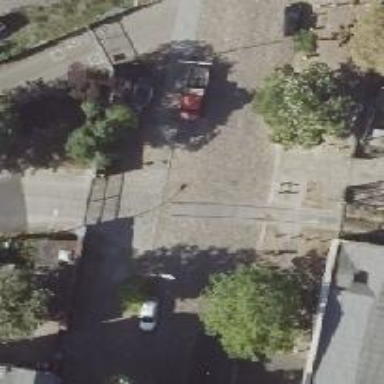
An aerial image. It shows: Residential road with parallel parking on both sides. There is historic paving and sidewalks on both sides of the road.